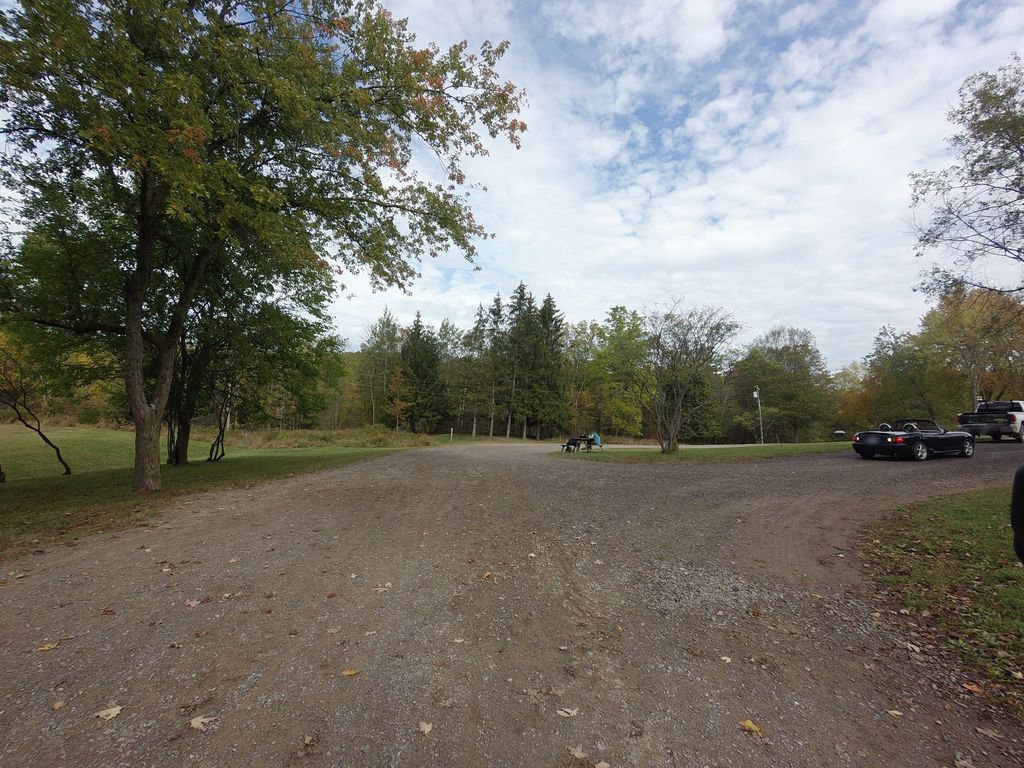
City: hamilton